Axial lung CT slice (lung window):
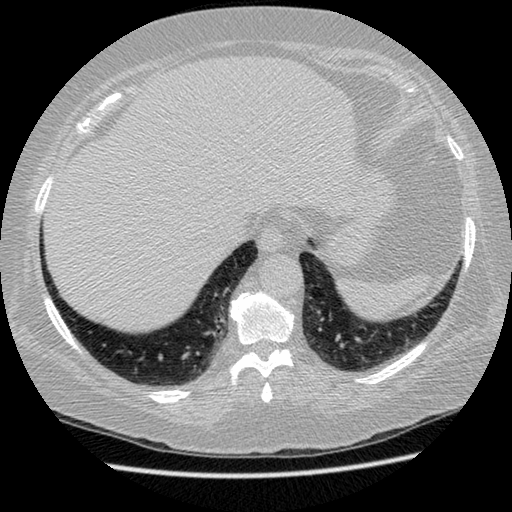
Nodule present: no